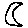
Label: moon